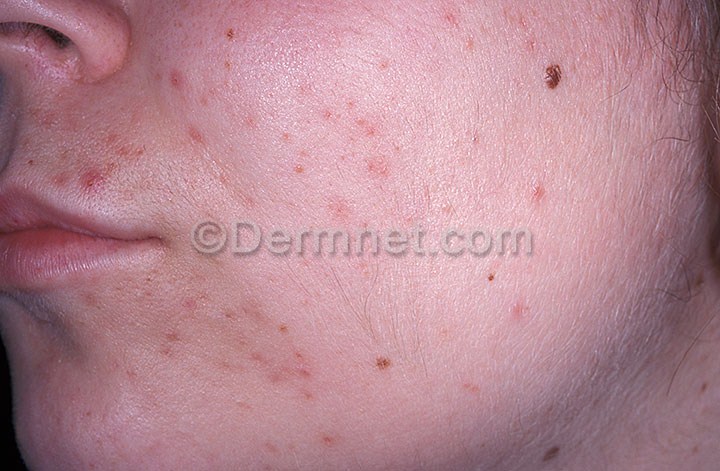
Disease: Acne and Rosacea Photos